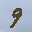
Label: 9